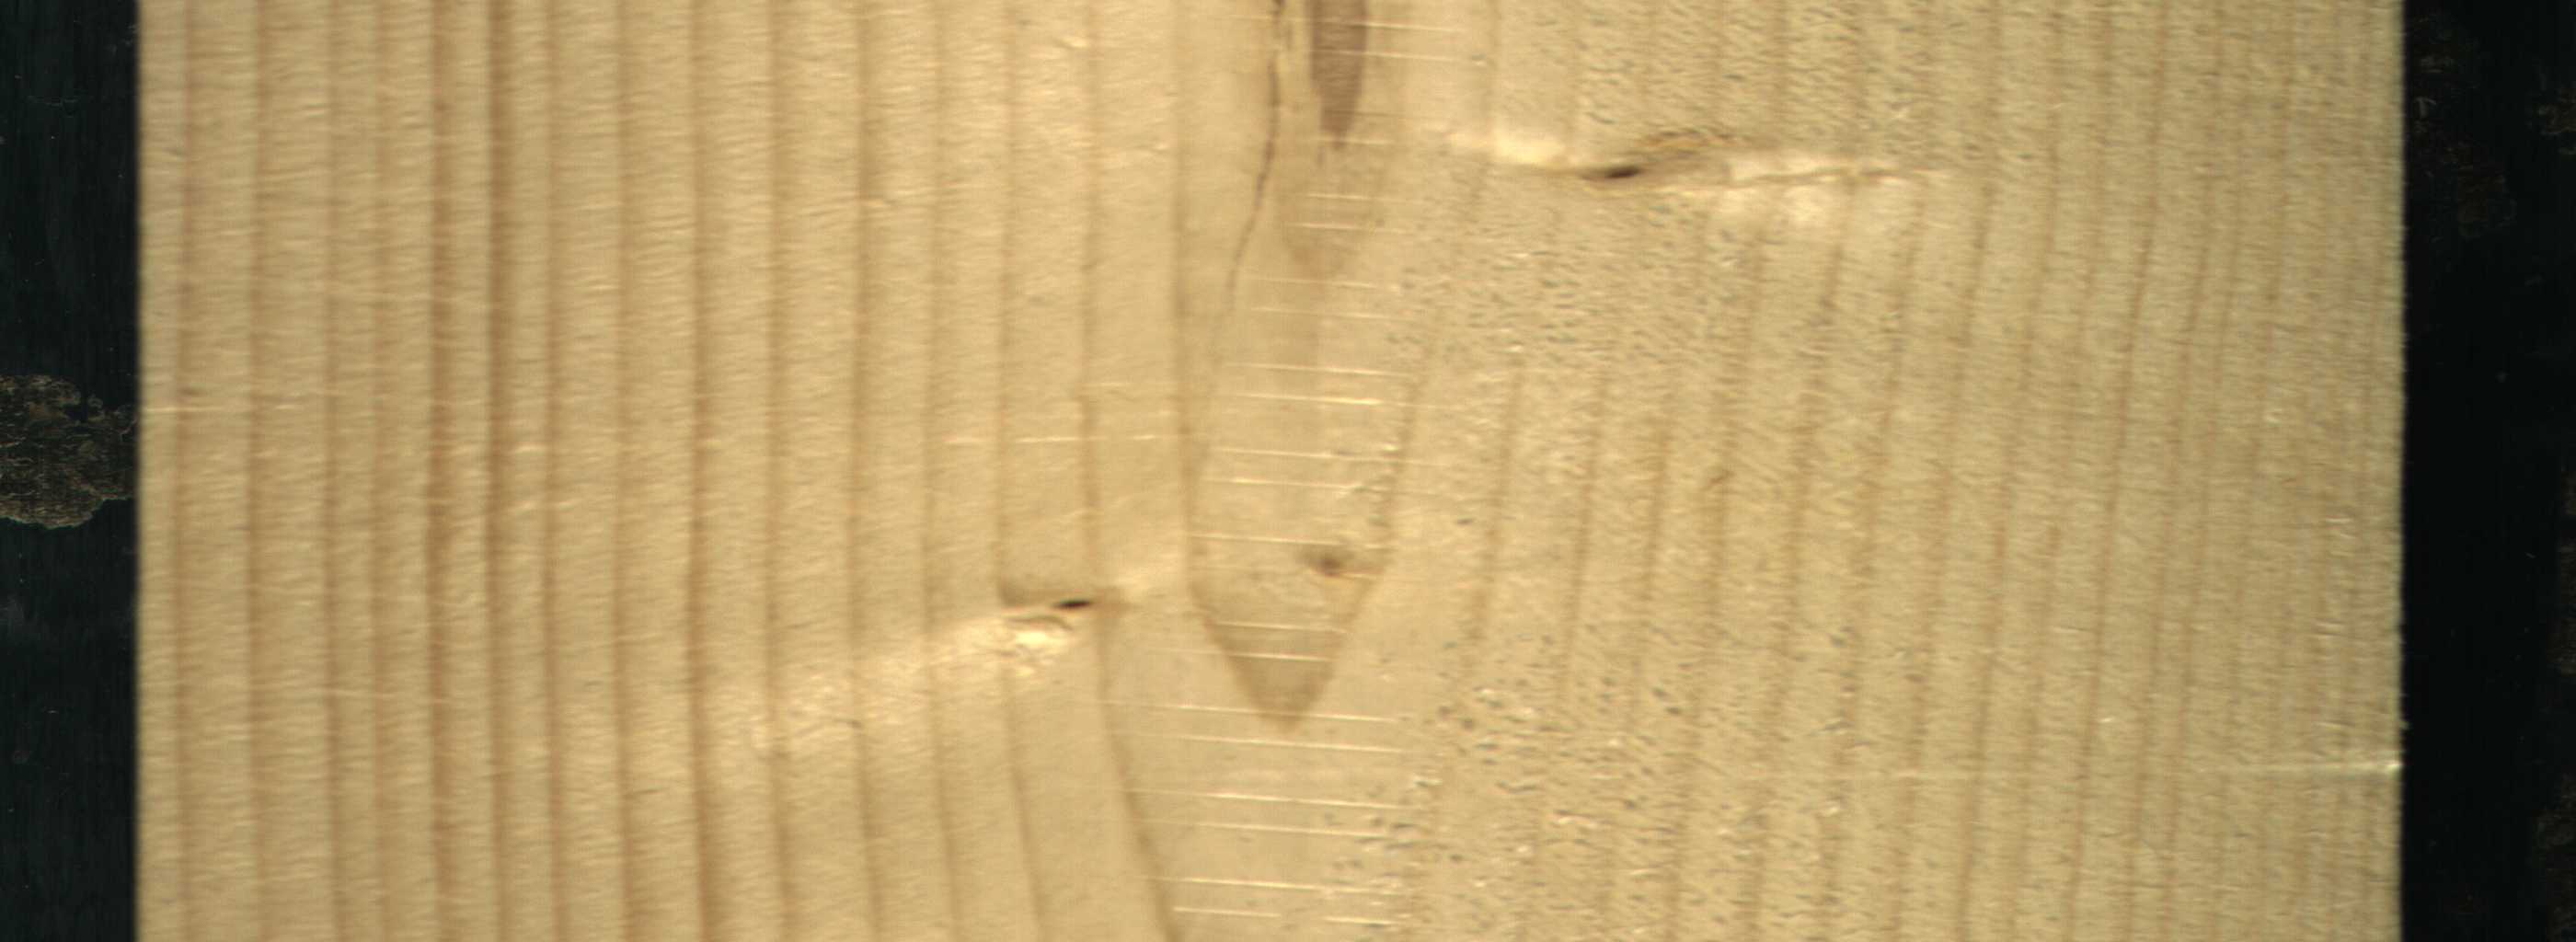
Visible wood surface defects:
Marrow
Crack
Dead_Knot
Live_Knot